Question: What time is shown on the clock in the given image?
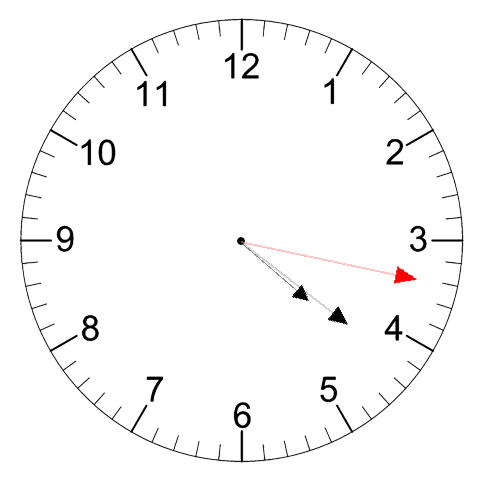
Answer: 04:21:17